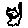
Label: cat